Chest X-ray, PA view. Patient: 19 years old, sex F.
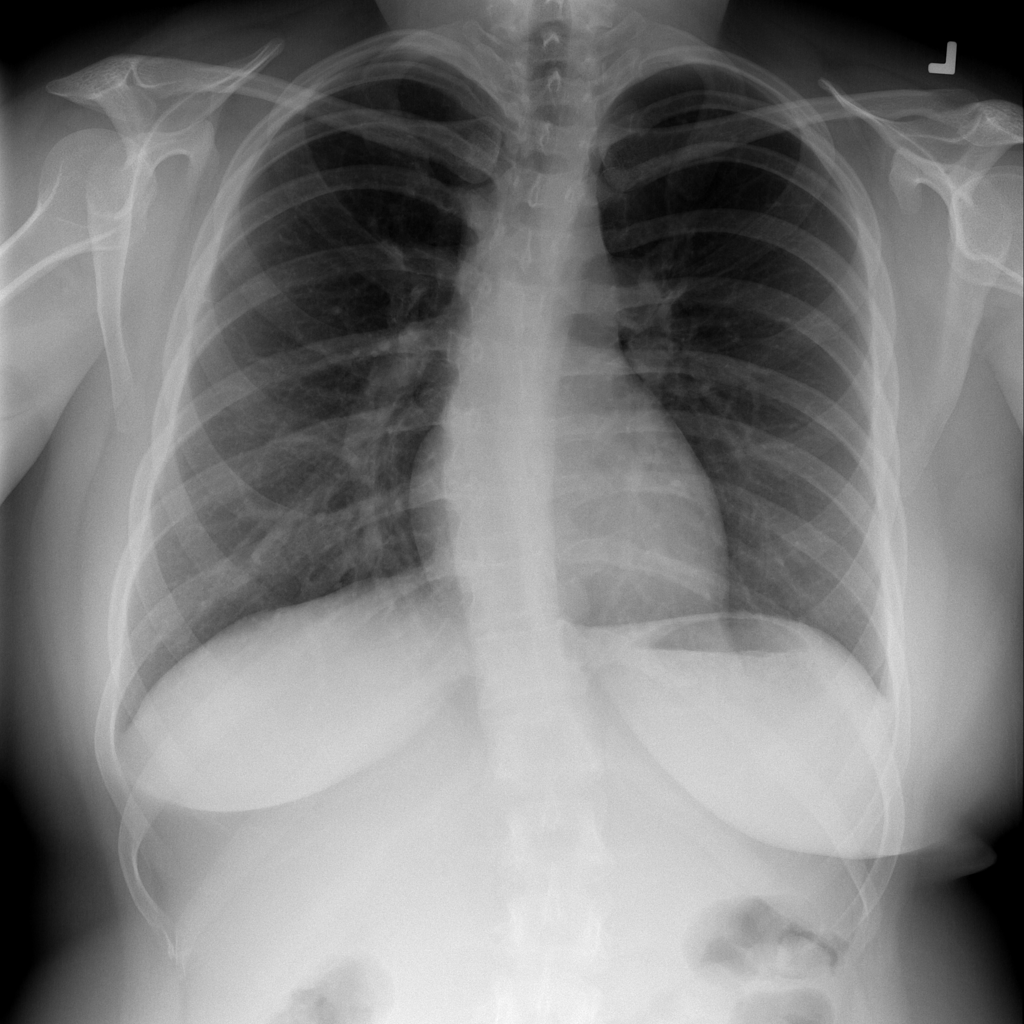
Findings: No Finding